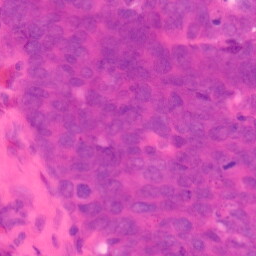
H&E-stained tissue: Colon